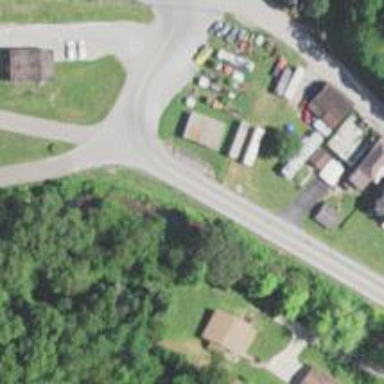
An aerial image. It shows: Service road.